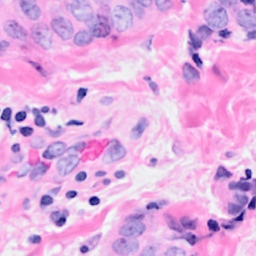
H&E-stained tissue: Breast